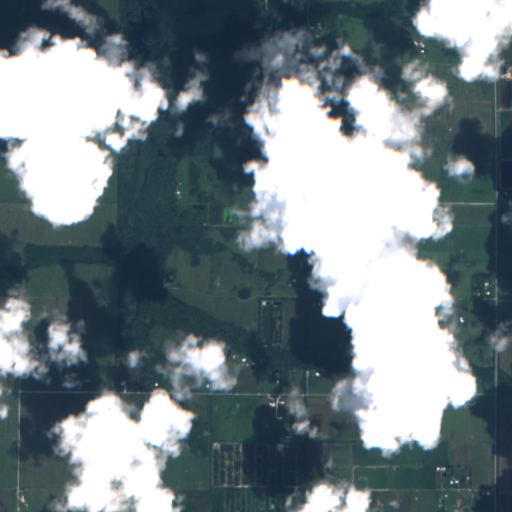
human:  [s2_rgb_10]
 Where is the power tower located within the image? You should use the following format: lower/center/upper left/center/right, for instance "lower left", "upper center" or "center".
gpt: The power tower is located in the upper left of the image.
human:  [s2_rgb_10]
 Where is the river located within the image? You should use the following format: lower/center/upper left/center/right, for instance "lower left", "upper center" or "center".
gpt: The river is located in the upper of the image.
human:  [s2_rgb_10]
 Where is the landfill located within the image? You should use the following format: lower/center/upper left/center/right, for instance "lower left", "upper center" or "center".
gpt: There is no landfill in the image.